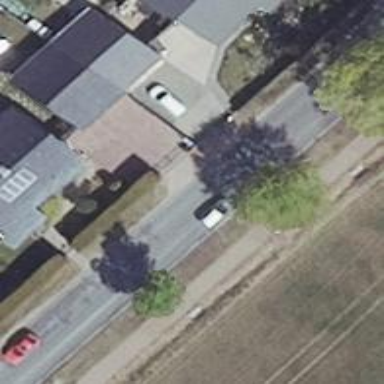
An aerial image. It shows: Driveway.